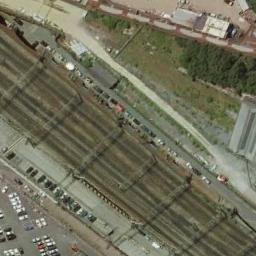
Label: railway